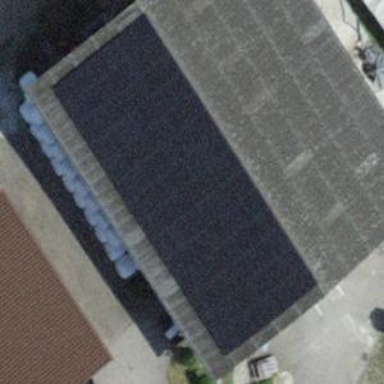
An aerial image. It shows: Solar power generator utilizing photovoltaic technology with solar photovoltaic panels.